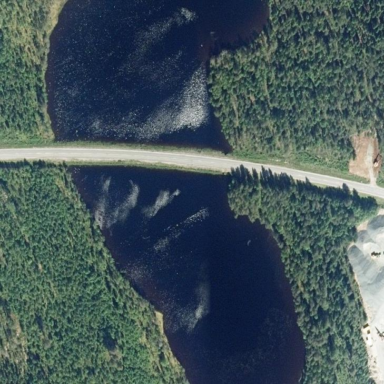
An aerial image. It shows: Lake with natural water.